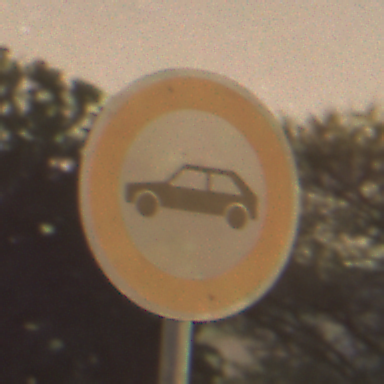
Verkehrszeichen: VerbotPersonenkraftwagen
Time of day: Night
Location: Outdoor (Suburban)
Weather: Clear
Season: NotSpecified
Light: Artificial